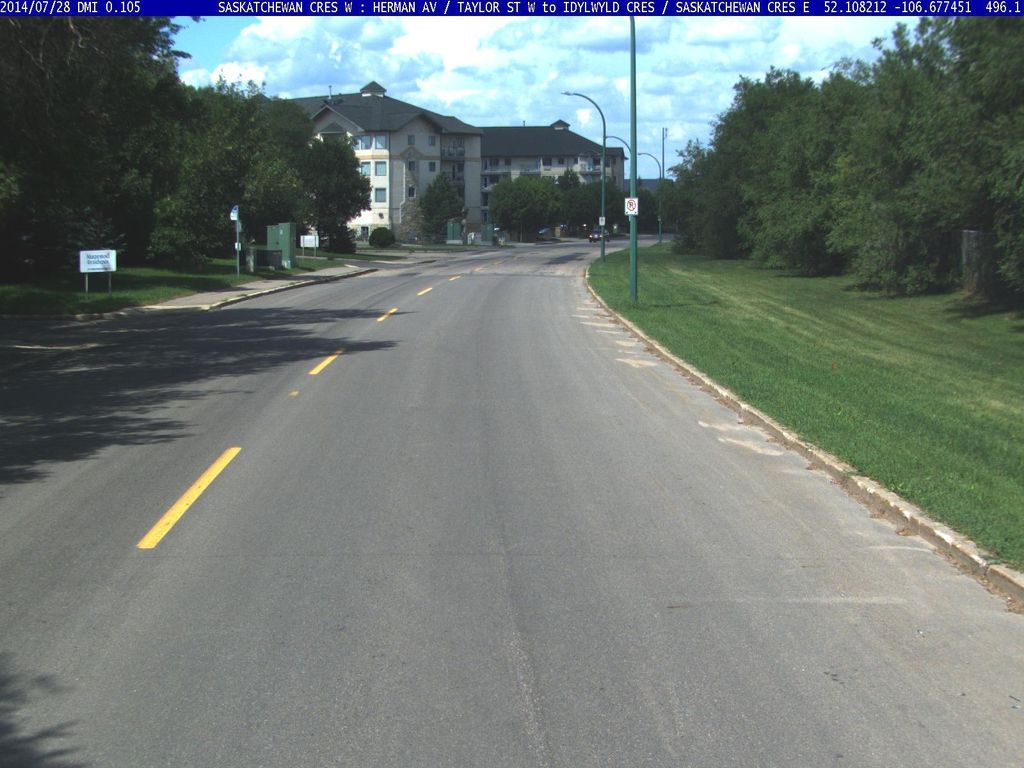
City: saskatoon